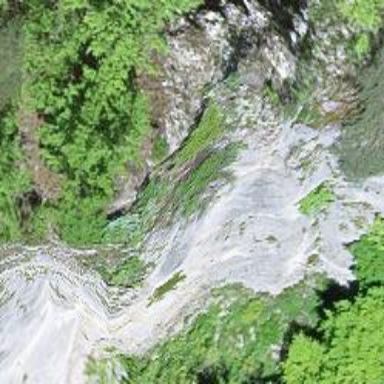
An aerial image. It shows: Cliff in nature.